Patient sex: F
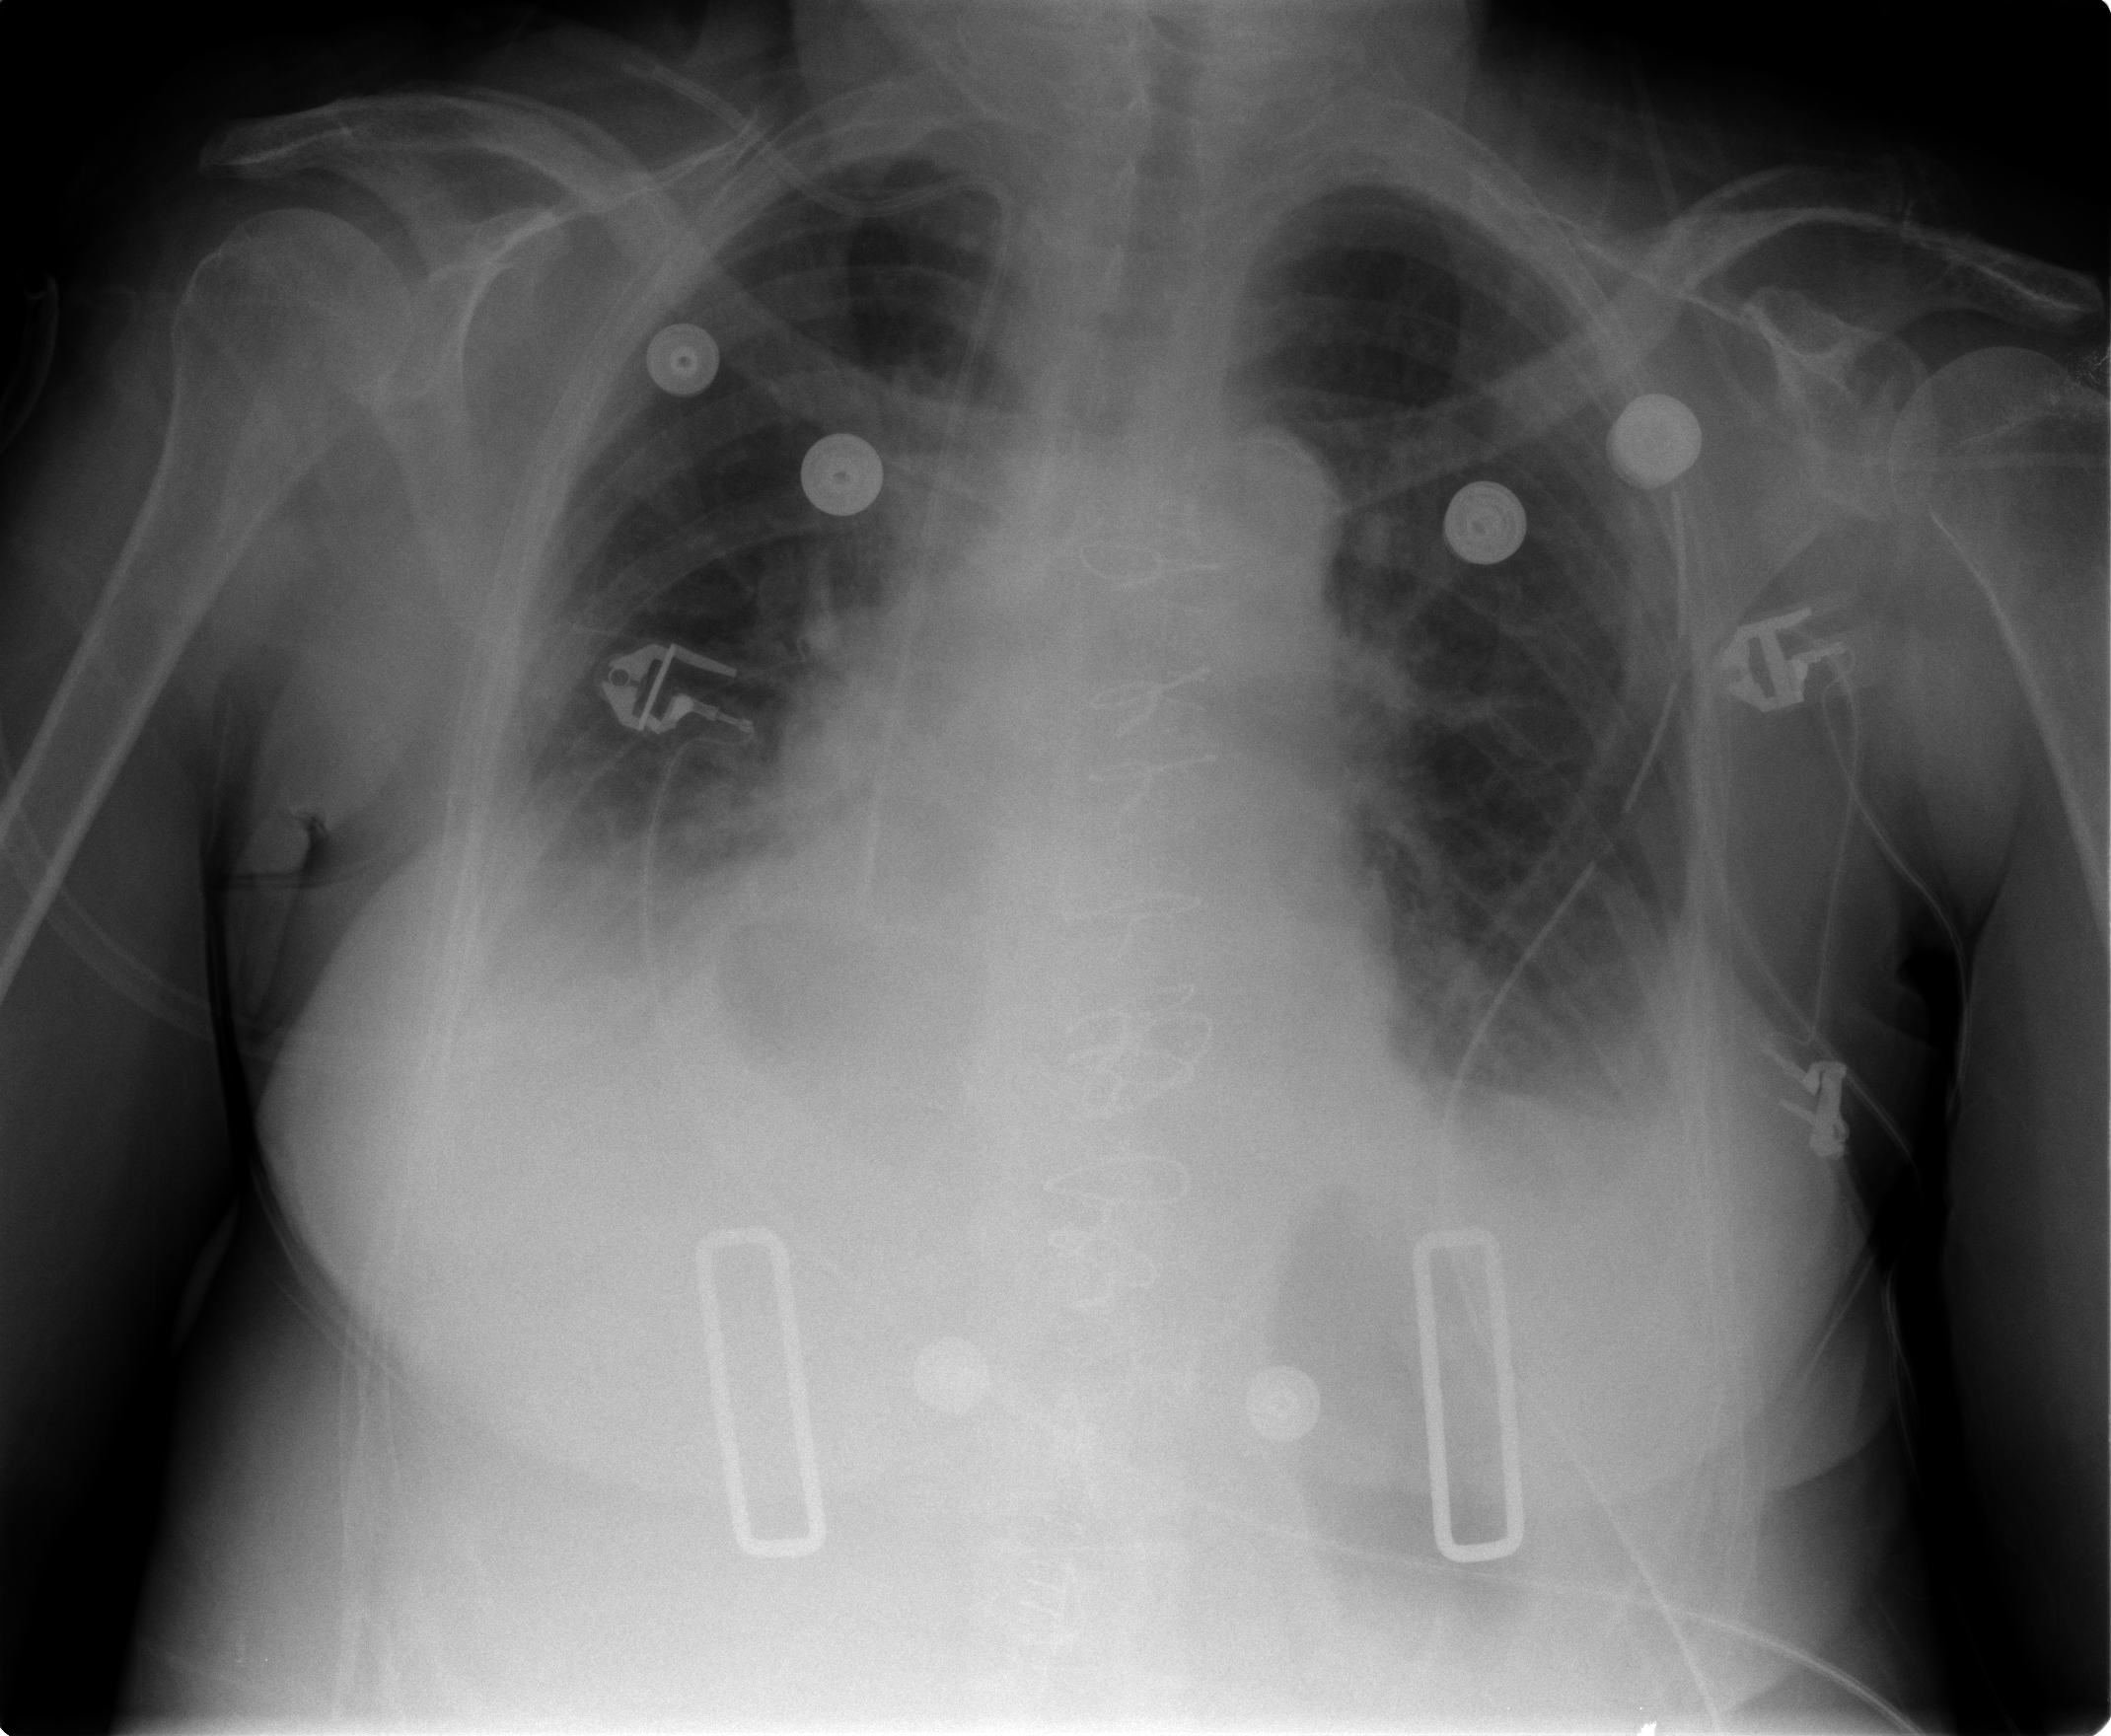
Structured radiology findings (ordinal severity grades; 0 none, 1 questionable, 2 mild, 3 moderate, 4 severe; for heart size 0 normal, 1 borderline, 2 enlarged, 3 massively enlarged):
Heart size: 2
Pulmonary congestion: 2
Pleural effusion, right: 2
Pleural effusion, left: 2
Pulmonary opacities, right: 1
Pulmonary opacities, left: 1
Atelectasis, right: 2
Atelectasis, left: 2